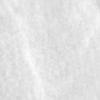
Label: no_change